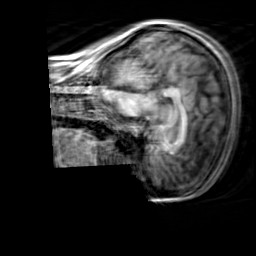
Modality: T1w
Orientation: sagittal
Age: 27
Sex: female
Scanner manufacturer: siemens
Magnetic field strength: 3 T
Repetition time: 2.3 s
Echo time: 0.00303 s